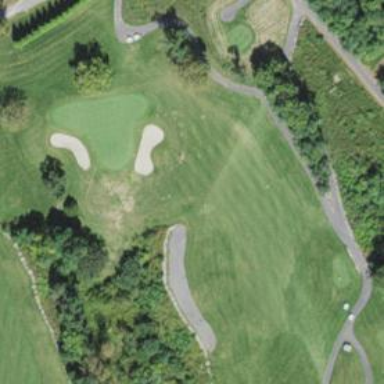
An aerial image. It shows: Golf hole.